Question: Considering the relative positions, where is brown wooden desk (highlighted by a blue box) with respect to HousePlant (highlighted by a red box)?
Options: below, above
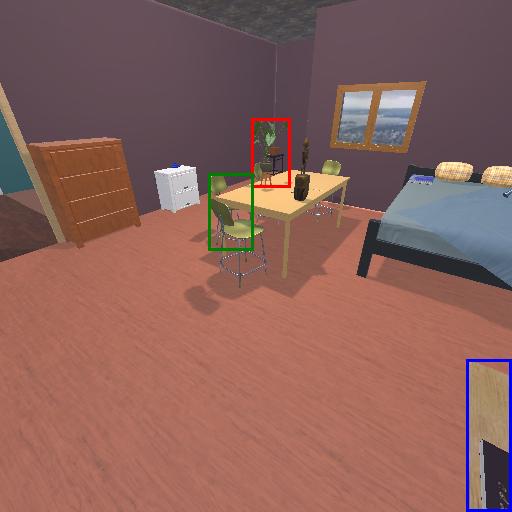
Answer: below